Aerial crown-view tile of a tropical tree (Barro Colorado Island, Panama), acquired 20250124:
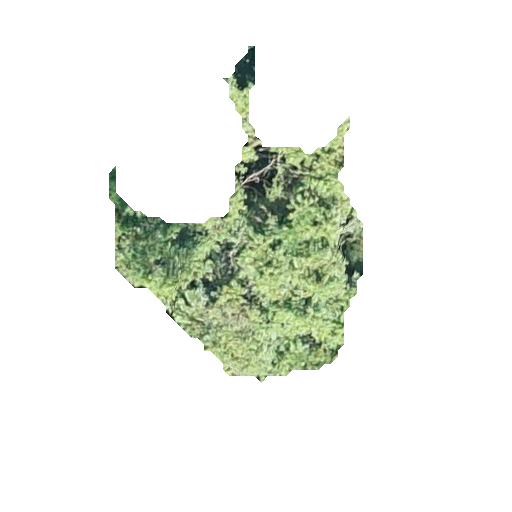
Species: Quararibea stenophylla
GBIF accepted scientific name: Quararibea stenophylla
Crown area: 58.818 m²